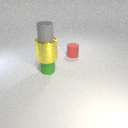
small red rubber cylinder to the right of small green rubber cylinder